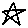
Label: star